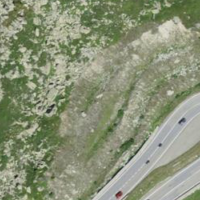
EUNIS habitat code: 26
Species observed at this site:
Gentiana bavarica